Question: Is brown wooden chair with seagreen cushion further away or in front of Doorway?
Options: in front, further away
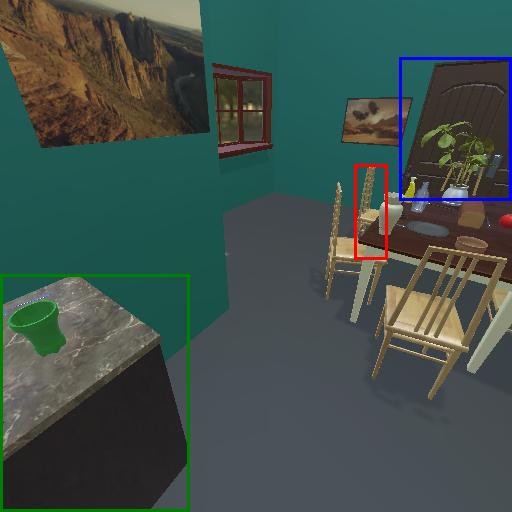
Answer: in front